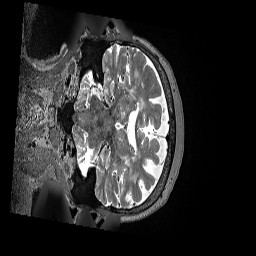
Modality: T2w
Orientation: coronal
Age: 76
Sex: male